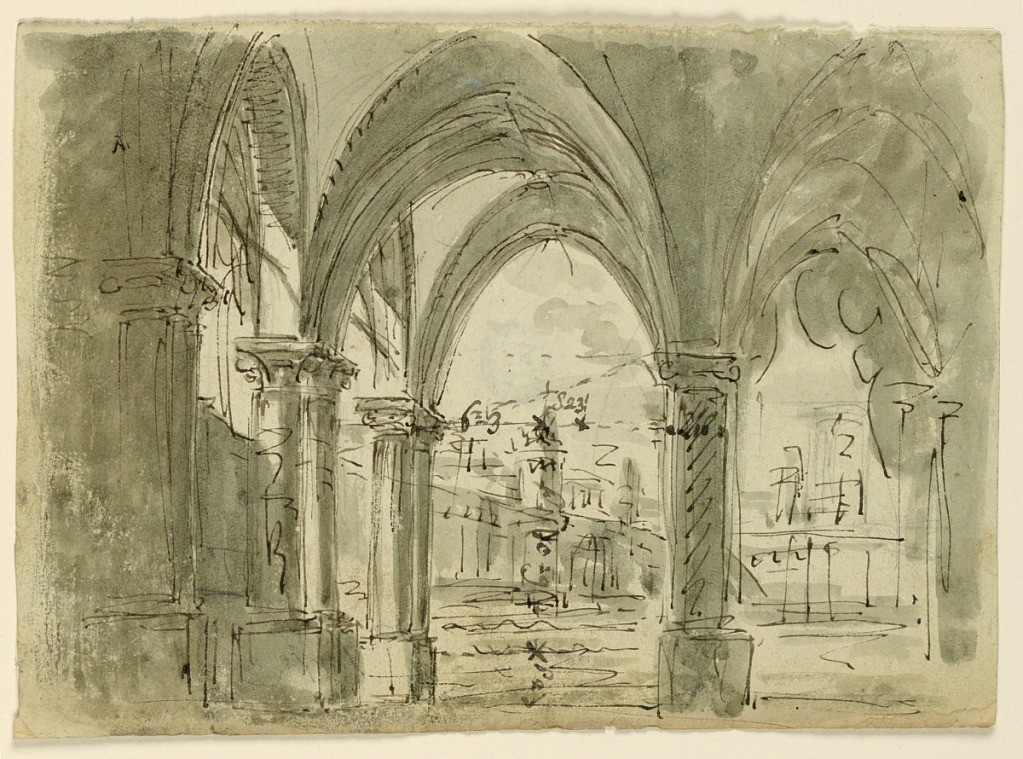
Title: Stage Design, Portico with Buildings
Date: early 19th century
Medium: Pen and bistre ink, brush and wash on paper
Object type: Drawing
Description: Horizontal rectangle. Ogival portico, view of buildings in background through archways.